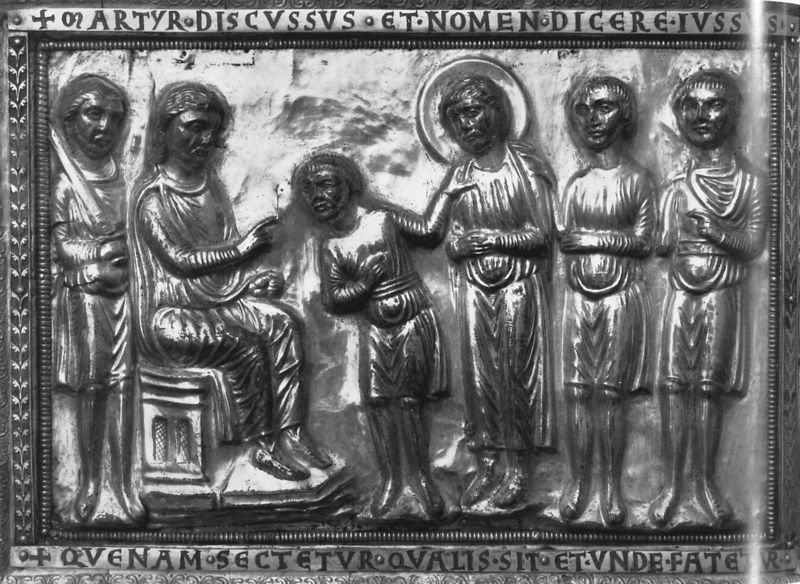
Titel: Schrein des Hl. Albinus
Standort: Köln, St. Pantaleon (EU - D - NRW)
Schlagwörter: hand, mann, menschen, finger, männer, schwarz, stuhl, tür, zeichen, gürtel, richter, rahmen, silber, kirche, gewand, gold, haare, sitzend, kind, schulter, relief, schrift, bogen, rand, vorstellung, figuren, könig, thron, glanz, bronze, junge, foto, rechteck, schwarz-weiß, schwert, text, buchstaben, altar, heiligenschein, nimbus, silbern, jesus, christlich, mittelalter, segen, segnen, audienz, geistliche, heiliger, heilige, märtyrer, sechs, betend, latein, byzantinisch, verrat, martyr, nomen, artur